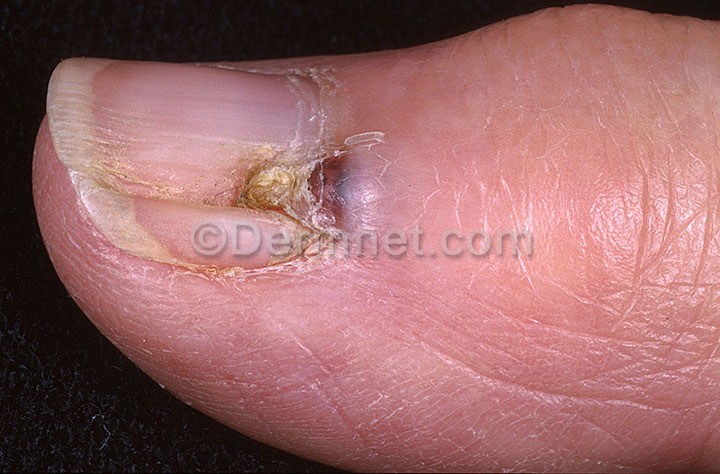
Disease: Nail Fungus and other Nail Disease